Question: I am now writing a script that detect whether a pixel is within specified pixel array (shape boundary) as in figure.
'''
var shape=[
{x:3,y:1},
{x:4,y:1},
{x:5,y:1},
{x:6,y:1},
{x:7,y:1},
{x:7,y:2},
{x:6,y:3},
{x:5,y:4},
{x:6,y:5},
{x:7,y:6},
{x:8,y:6},
{x:8,y:5},
{x:8,y:4},
{x:8,y:3},
{x:9,y:2},
{x:9,y:1}
];
var pixel={x:3,y:3}; //dynamic coordinate value from mouse event
for(var i in shape){
//check pixel whether within shape or outside
}
'''
I think there may be simpler implementation in javaScript, please let me know if any.
Thanks alot.

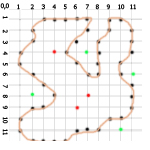
Answer: This function seems to do the trick:
'''
function isPointInPoly(poly, pt){
for(var c = false, i = -1, l = poly.length, j = l - 1; ++i < l; j = i)
((poly[i].y <= pt.y && pt.y < poly[j].y) || (poly[j].y <= pt.y && pt.y < poly[i].y))
&& (pt.x < (poly[j].x - poly[i].x) * (pt.y - poly[i].y) / (poly[j].y - poly[i].y) + poly[i].x)
&& (c = !c);
return c;
}
'''
From: <URL>
Example:
'''
var shape=[
{x:3,y:1},
{x:4,y:1},
{x:5,y:1},
{x:6,y:1},
{x:7,y:1},
{x:7,y:2},
{x:6,y:3},
{x:5,y:4},
{x:6,y:5},
{x:7,y:6},
{x:8,y:6},
{x:8,y:5},
{x:8,y:4},
{x:8,y:3},
{x:9,y:2},
{x:9,y:1}
];
var p1 = {x:1, y:2};
var p2 = {x:6, y:3};
var p1in = isPointInPoly(shape, p1);
var p2in = isPointInPoly(shape, p2);
alert(p1in + ', ' + p2in);
function isPointInPoly(poly, pt){
for(var c = false, i = -1, l = poly.length, j = l - 1; ++i < l; j = i)
((poly[i].y <= pt.y && pt.y < poly[j].y) || (poly[j].y <= pt.y && pt.y < poly[i].y))
&& (pt.x < (poly[j].x - poly[i].x) * (pt.y - poly[i].y) / (poly[j].y - poly[i].y) + poly[i].x)
&& (c = !c);
return c;
}
'''